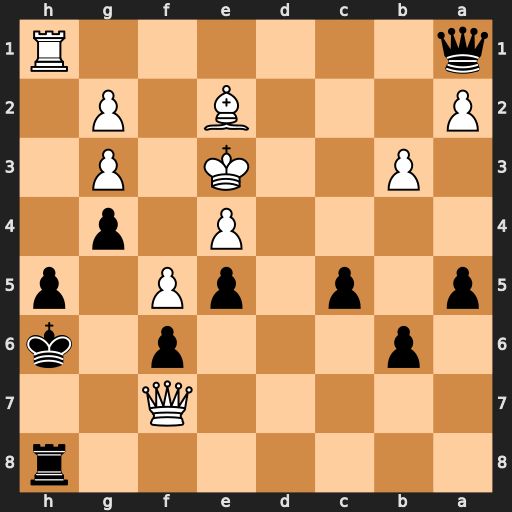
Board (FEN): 7r/5Q2/1p3p1k/p1p1pP1p/4P1p1/1P2K1P1/P3B1P1/q6R
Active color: b
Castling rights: -
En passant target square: -
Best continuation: Qd4#